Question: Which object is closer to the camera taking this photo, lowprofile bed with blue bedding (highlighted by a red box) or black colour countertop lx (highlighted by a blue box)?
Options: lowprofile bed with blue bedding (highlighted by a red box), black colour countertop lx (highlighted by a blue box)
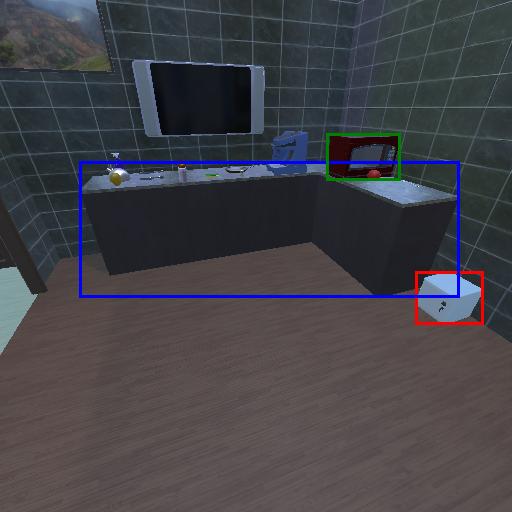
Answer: lowprofile bed with blue bedding (highlighted by a red box)